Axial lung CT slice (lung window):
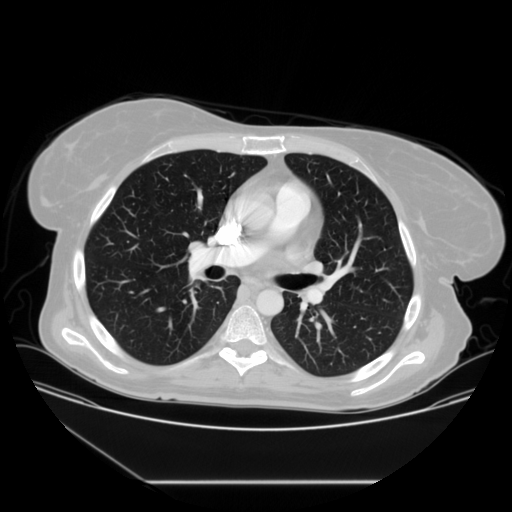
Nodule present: no